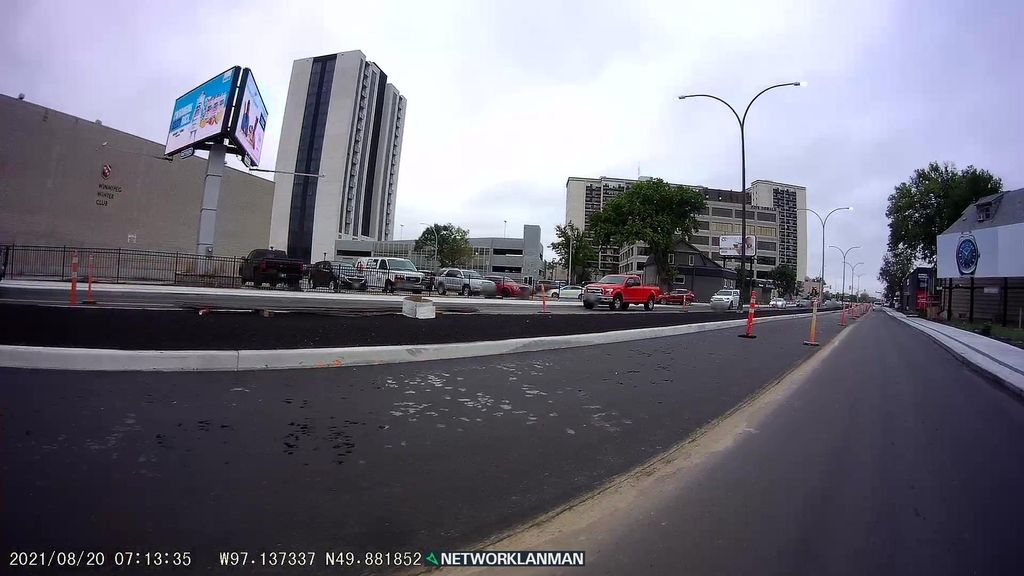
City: winnipeg